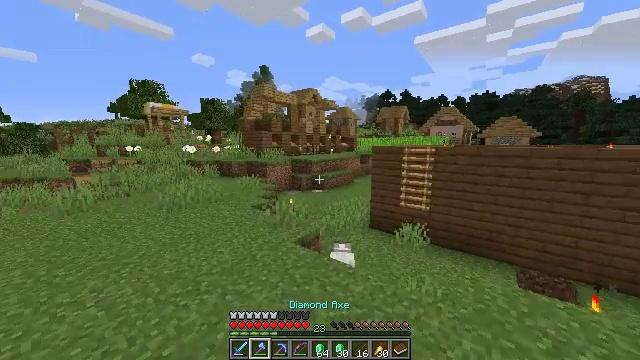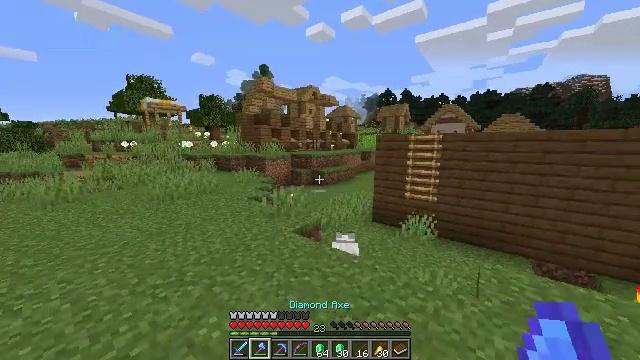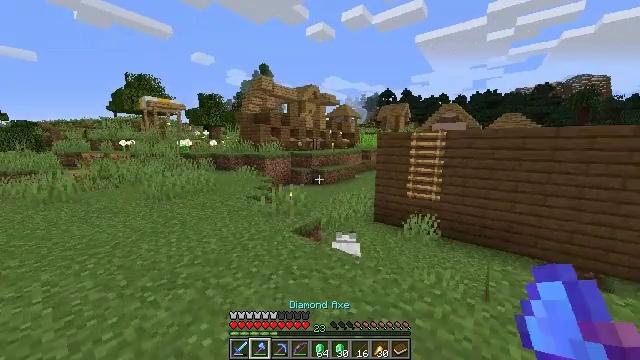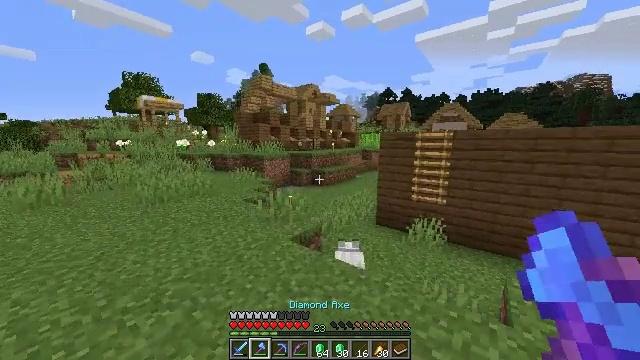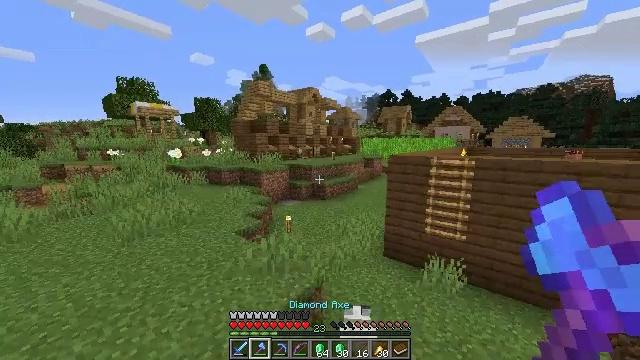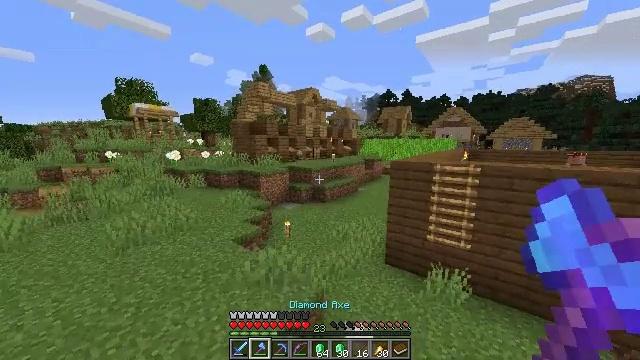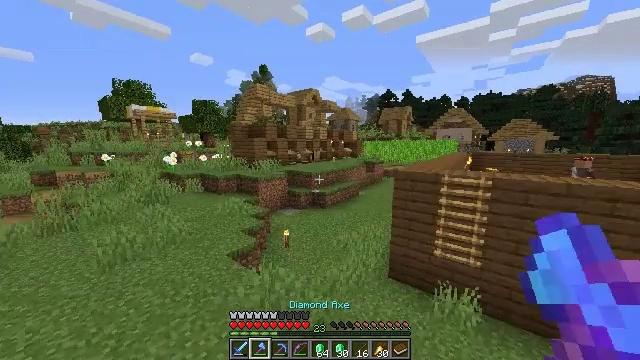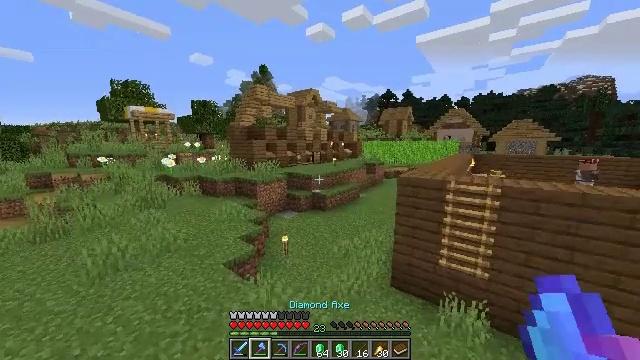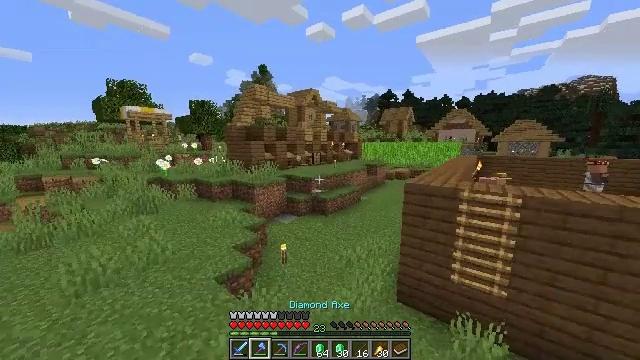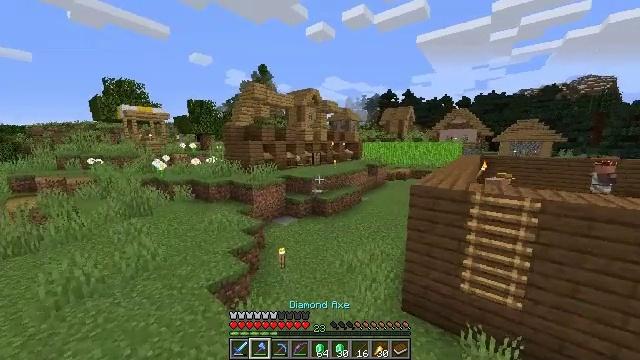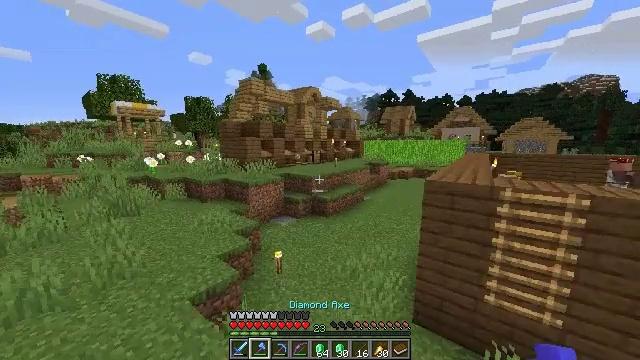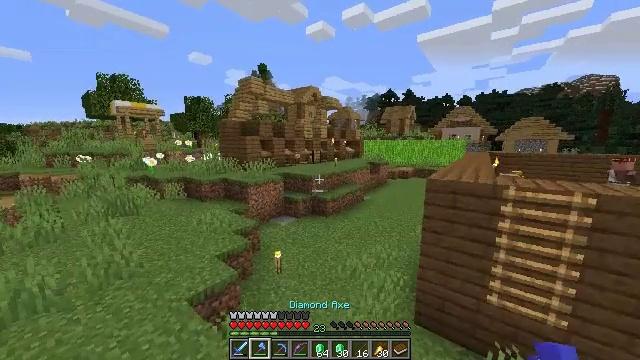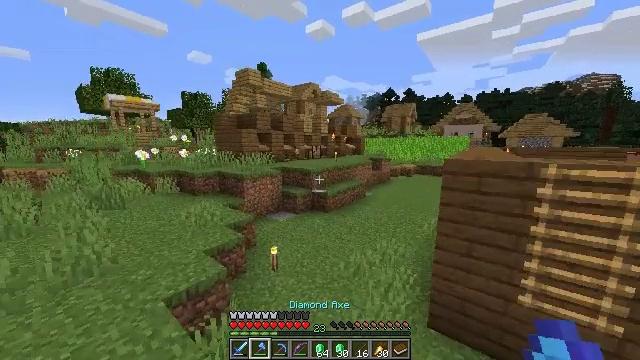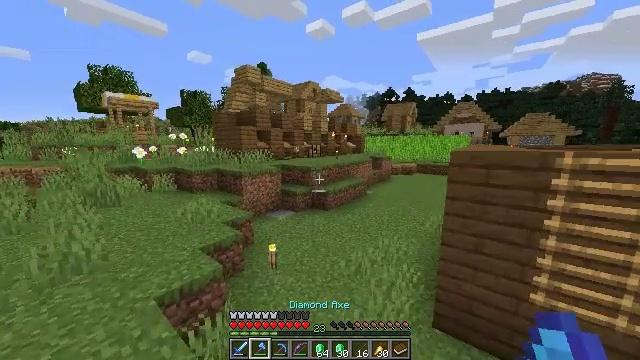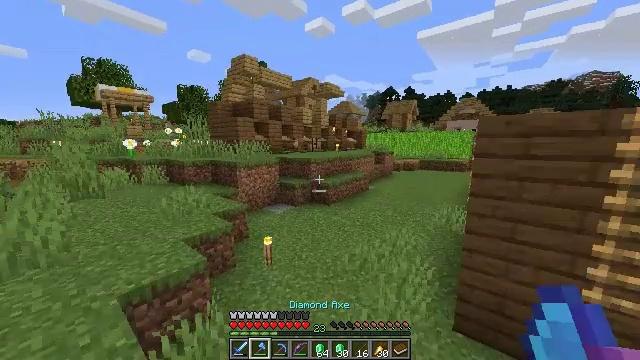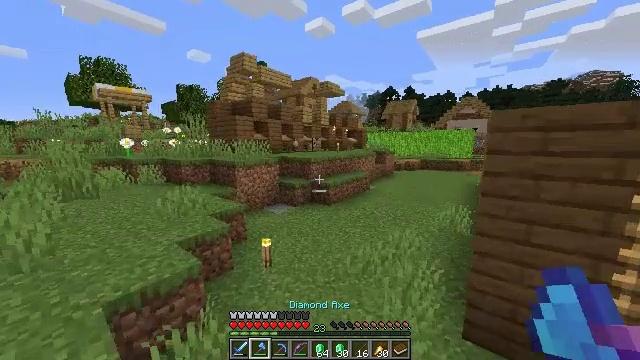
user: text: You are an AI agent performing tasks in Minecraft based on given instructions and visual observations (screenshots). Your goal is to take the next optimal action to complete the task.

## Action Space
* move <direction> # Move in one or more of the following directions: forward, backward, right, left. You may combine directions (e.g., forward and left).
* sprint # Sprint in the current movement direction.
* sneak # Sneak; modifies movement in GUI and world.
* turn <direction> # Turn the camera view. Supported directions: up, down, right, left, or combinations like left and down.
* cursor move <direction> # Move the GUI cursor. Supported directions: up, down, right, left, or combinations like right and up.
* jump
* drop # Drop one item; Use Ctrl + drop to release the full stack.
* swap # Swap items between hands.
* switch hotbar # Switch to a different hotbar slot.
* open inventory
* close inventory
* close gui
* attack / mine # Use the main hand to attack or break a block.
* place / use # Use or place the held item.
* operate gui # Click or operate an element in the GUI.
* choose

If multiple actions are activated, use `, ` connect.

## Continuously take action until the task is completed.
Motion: motion action
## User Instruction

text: Use the crafting table to make a bookshelf.
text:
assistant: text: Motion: move forward, jump
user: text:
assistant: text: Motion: move forward, jump
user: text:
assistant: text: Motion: move forward, jump
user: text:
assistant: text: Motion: move forward, jump
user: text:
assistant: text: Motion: move forward, jump
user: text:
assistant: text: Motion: move forward, jump
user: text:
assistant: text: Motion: move forward, jump
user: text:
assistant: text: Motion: move forward, jump
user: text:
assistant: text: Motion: move forward, jump
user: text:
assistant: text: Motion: move forward, sprint, jump
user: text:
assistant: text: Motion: move forward, sprint, jump
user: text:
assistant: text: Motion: move forward, sprint, jump
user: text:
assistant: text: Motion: move forward, sprint, jump
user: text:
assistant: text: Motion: move forward, sprint, jump
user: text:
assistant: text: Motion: move forward, sprint, jump
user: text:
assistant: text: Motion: move forward, sprint, jump
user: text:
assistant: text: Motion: move forward, sprint, jump
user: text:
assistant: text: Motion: move forward, sprint, jump
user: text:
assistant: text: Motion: move forward, sprint, jump
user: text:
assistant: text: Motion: move forward, sprint, jump
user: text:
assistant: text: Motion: move forward, jump, close inventory
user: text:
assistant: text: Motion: move forward, close inventory
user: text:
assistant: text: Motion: move forward, cursor move up, close inventory
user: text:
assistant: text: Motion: cursor move up, open gui
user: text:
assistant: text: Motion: no_op
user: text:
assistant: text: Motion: no_op
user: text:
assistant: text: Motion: no_op
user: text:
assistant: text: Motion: cursor move up
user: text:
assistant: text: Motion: cursor move up
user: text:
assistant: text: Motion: no_op